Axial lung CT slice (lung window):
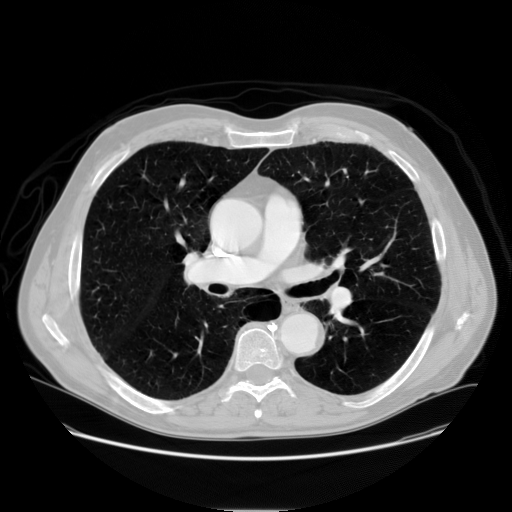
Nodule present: no